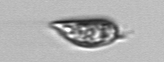
Label: Prorocentrum_triestinum